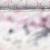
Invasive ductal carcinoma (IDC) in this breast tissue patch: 0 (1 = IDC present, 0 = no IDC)